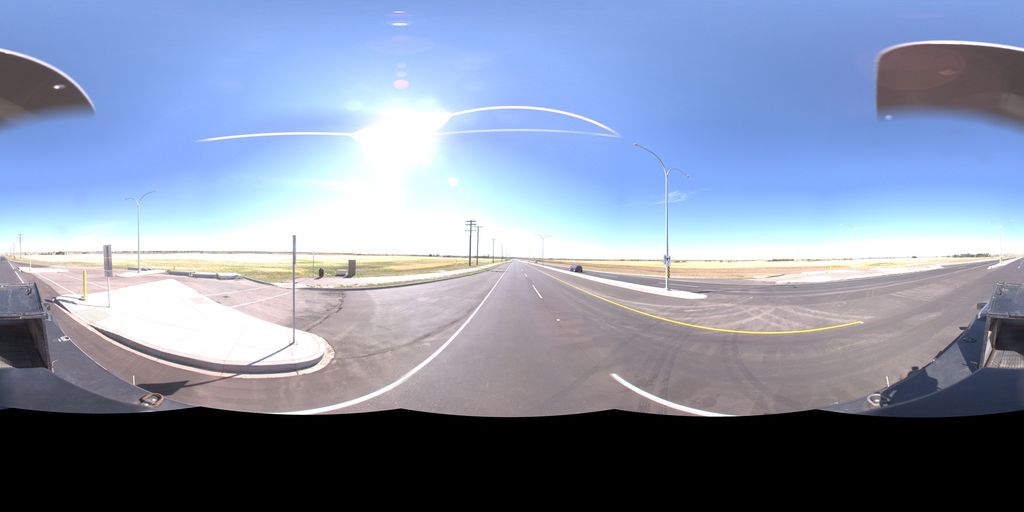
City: saskatoon